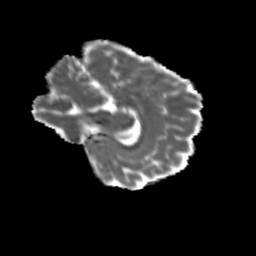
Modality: MD
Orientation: sagittal
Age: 31
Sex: female
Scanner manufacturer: siemens
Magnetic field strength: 3 T
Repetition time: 3.5 s
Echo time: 0.113 s